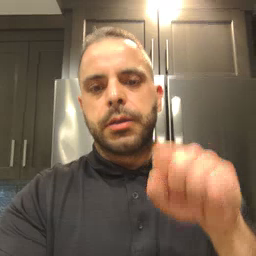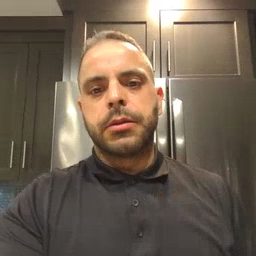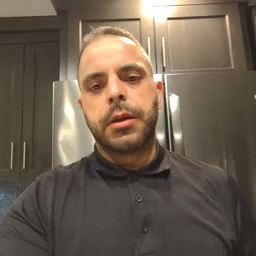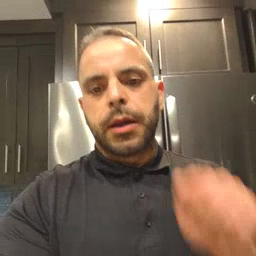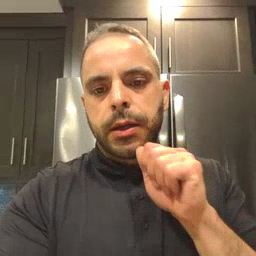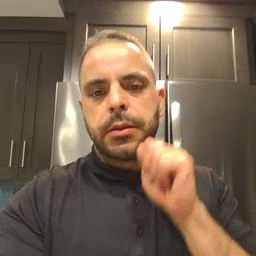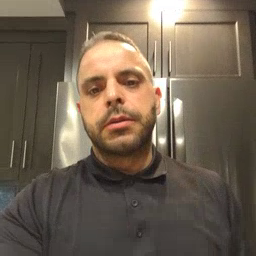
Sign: aunt